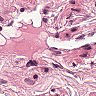
Metastatic tissue present: no